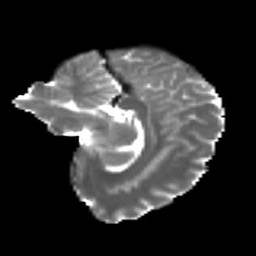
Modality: T2w
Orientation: sagittal
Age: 23
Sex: female
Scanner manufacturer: ge
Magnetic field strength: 3 T
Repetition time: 7.8 s
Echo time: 0.0606 s